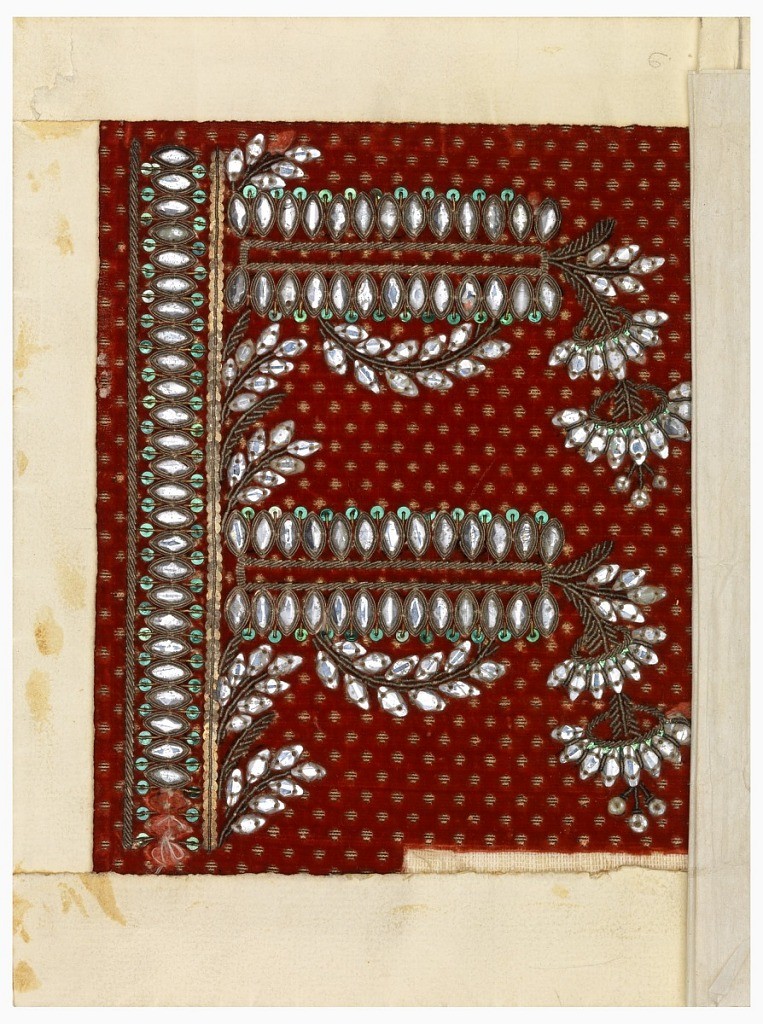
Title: Embroidery sample
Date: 1775–1805
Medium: silk, metallic wire, sequins, glass and paper Technique: embroidered on cut and voided supplementary warp pile in a compound foundation (velvet)
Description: Formal floral pattern embroidered with silver and gold wire, green and gold sequins and glass beads on a bright red velvet ground with dots of gold in the ground.